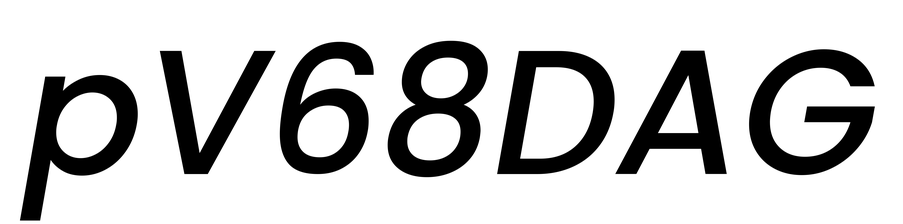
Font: Poppins-MediumItalic